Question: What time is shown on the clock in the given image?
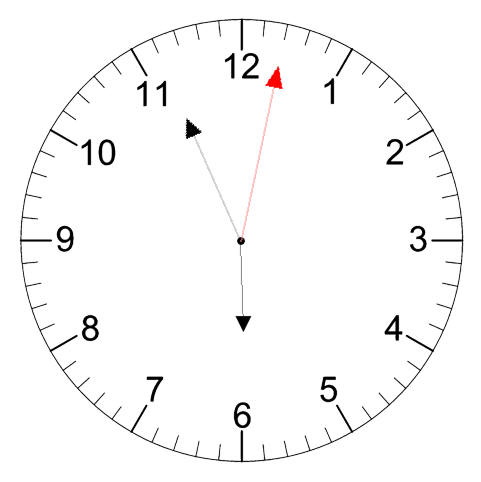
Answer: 05:56:02